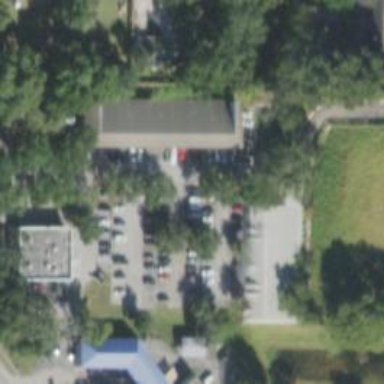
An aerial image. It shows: Parking space is available.